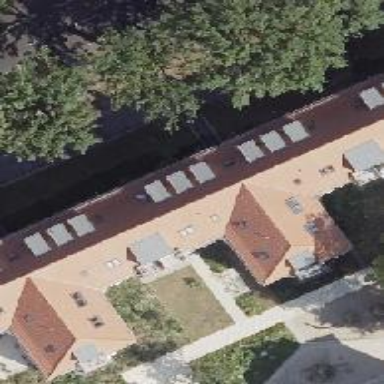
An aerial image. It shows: Gabled roof adorns the apartments building.